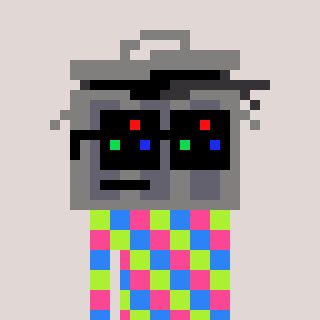
a pixel art character with square black sunglasses, a trashcan-shaped head and a darkbrown-colored body on a warm background